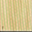
Piece: xx